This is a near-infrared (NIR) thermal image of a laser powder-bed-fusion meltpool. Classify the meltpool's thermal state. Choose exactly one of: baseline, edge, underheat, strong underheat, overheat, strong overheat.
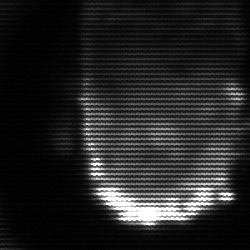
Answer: baseline